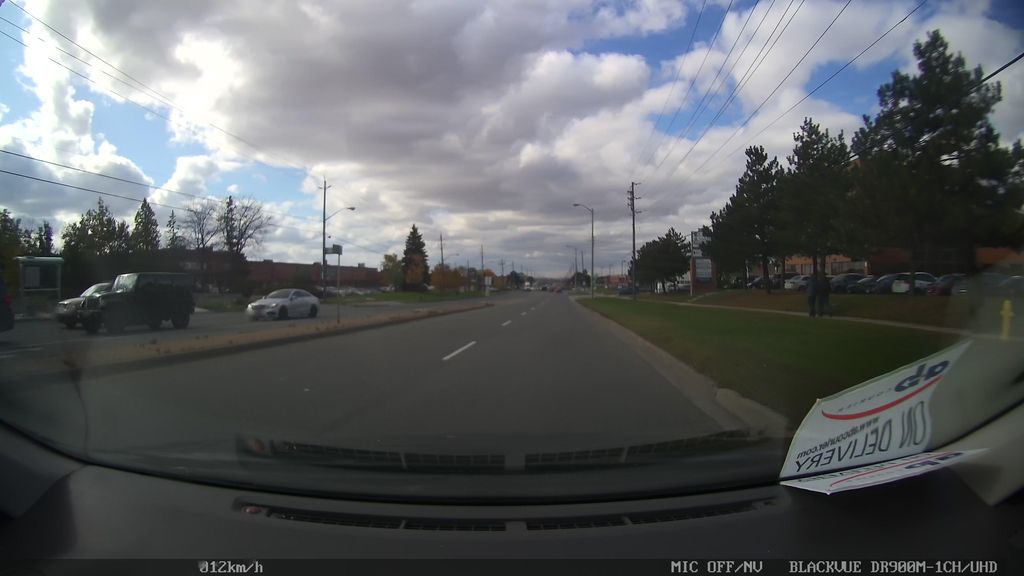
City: toronto